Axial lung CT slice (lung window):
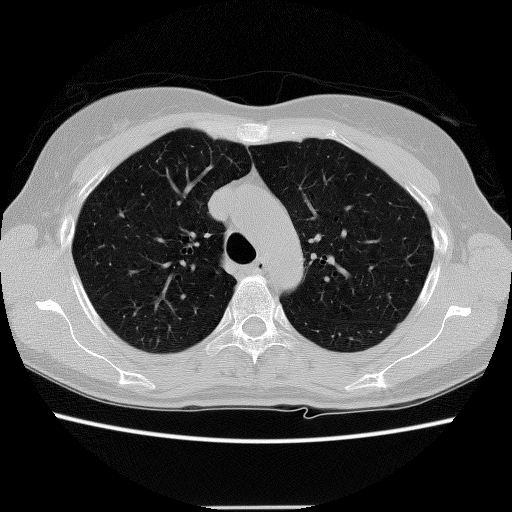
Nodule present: no